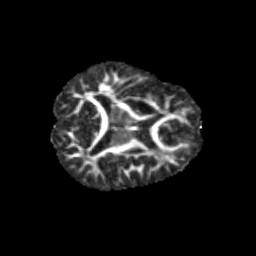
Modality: FA
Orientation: axial
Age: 11
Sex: male
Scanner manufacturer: siemens
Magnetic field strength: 3 T
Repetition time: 3.8 s
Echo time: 0.07 s